Question: I have two table Candidates and Results and I also attached the screen shots of these two tables I want to get sum of votes of Female candidates whose age is less than 50.
I am a bit new to databases.
[
And this is candidates table:
<URL>
'''
SELECT Results.candidate_id, Candidates.gender, Candidates.age,
FROM Results
INNER JOIN Candidates
ON Results.candidate_id=Candidates.id;
'''
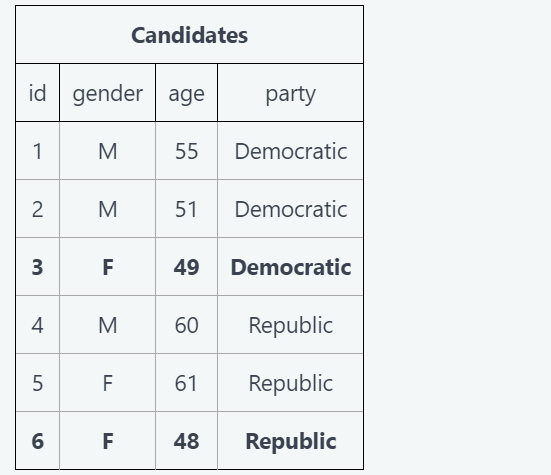
Answer: That's a simple aggregate query with a 'JOIN':
'''
SELECT SUM(votes) total_votes
FROM results r
INNER JOIN candidates c
ON c.id = r.candidate_id
AND c.gender = 'F'
AND c.age < 50
'''
You might want to change '<' to '<=', depending on what you mean by 50 years old.